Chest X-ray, AP view. Patient: 36 years old, sex F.
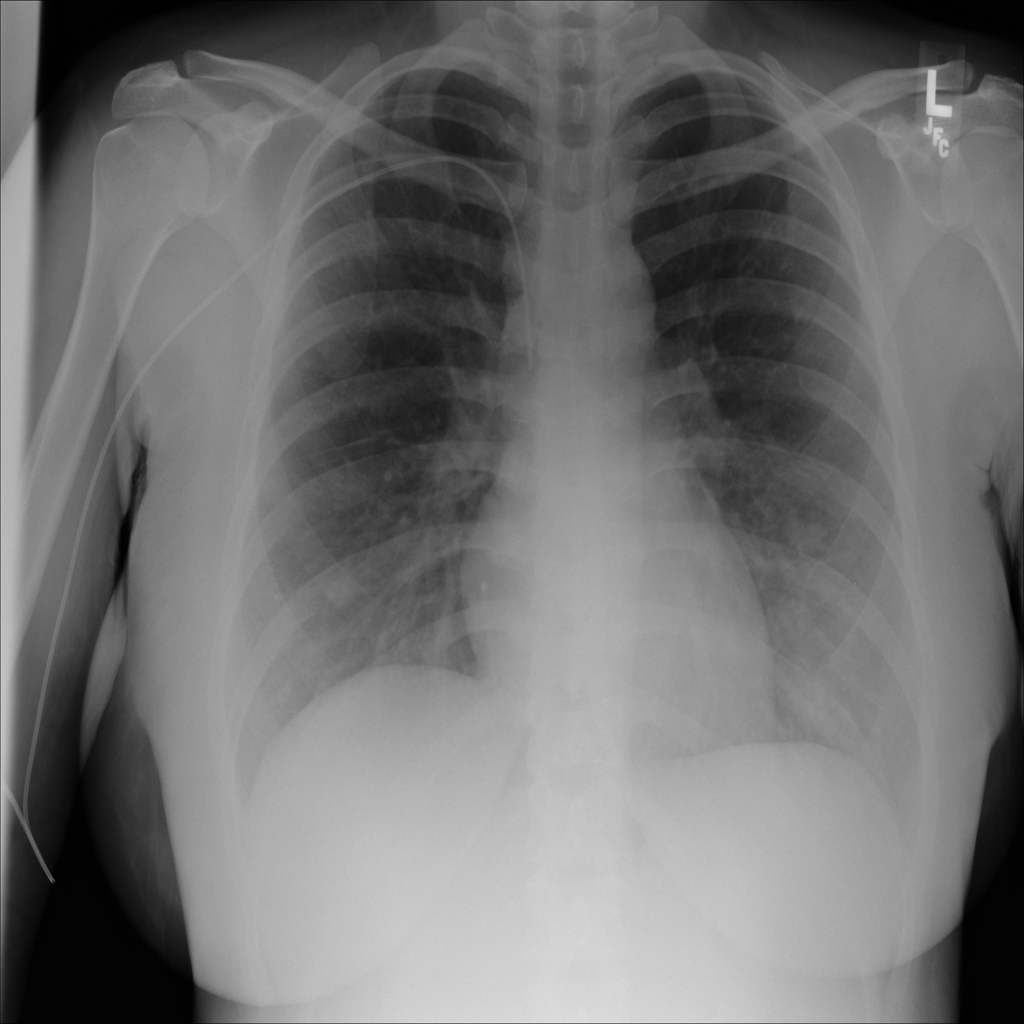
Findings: No Finding